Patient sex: F
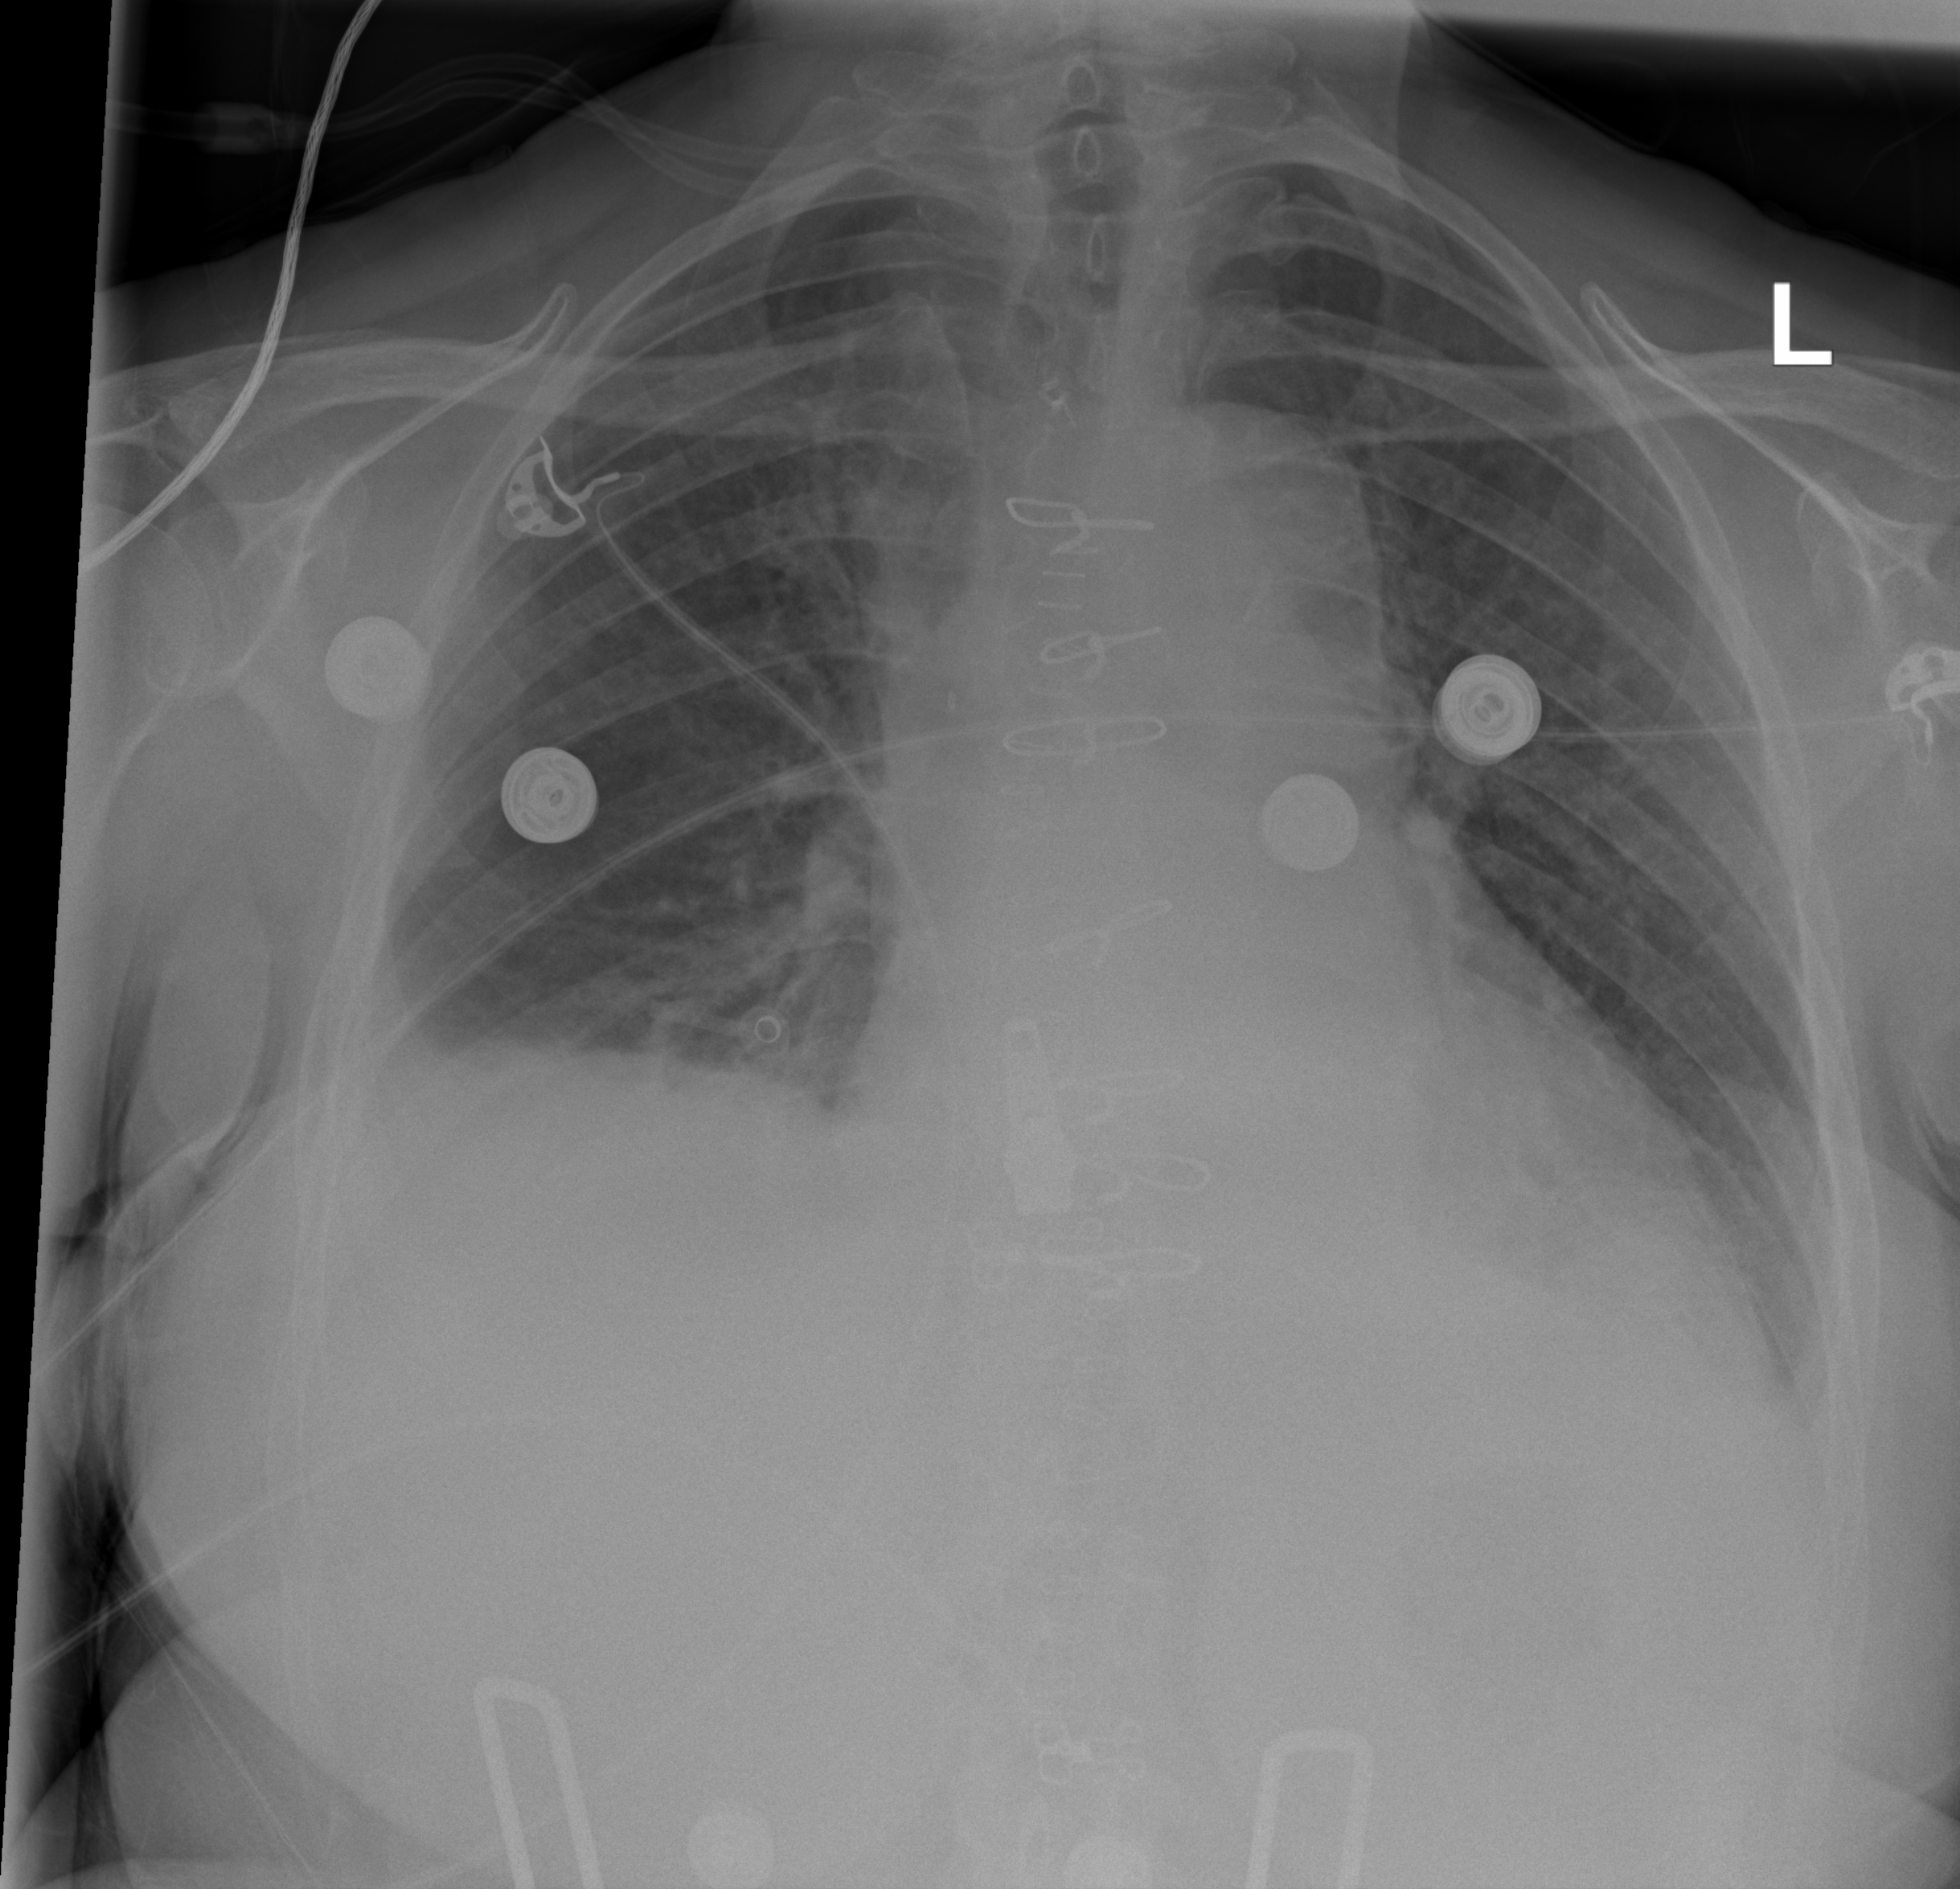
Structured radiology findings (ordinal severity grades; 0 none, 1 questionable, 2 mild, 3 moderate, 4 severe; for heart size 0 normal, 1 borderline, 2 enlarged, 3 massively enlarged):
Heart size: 0
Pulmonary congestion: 2
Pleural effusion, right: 3
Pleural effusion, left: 1
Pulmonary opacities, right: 0
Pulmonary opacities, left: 0
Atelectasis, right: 3
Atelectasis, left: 2